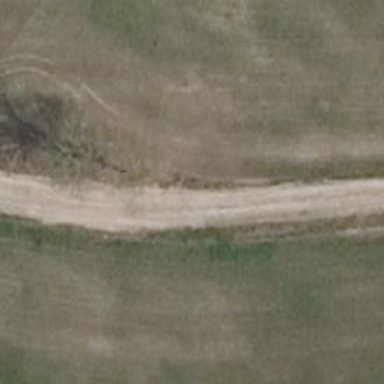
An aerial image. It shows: Sandy track road with grade 4 track type.